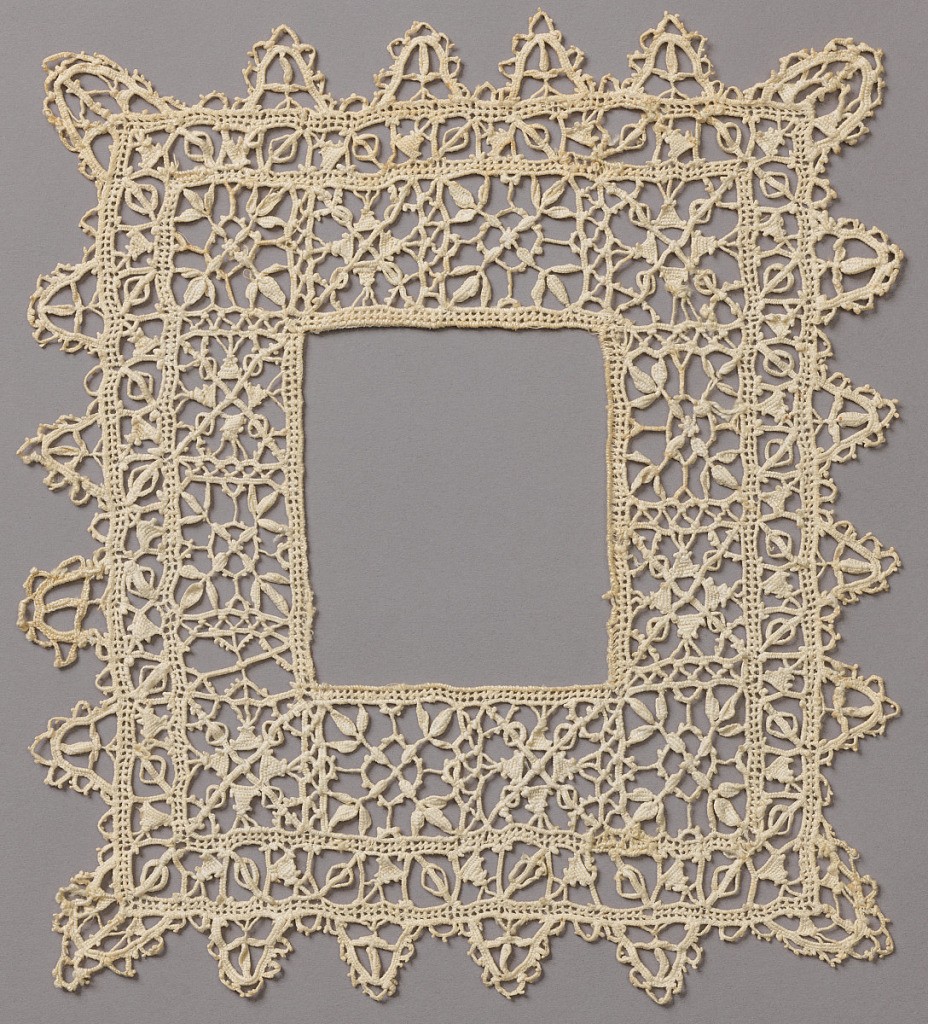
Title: Square
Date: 16th century
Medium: linen Technique: grid of withdrawn element with needle lace, reticella style
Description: Frame with narrow pointed border.